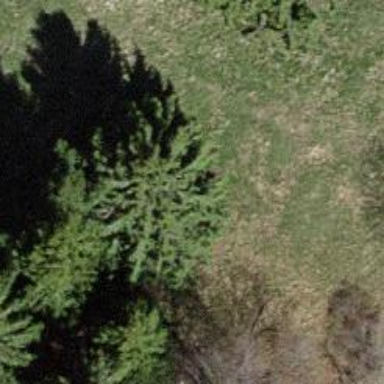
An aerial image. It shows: Beautiful tree in nature.